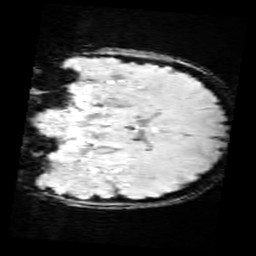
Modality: SWI
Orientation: coronal
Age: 11
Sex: female
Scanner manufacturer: siemens
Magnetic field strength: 3 T
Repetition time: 0.027 s
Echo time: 0.02 s